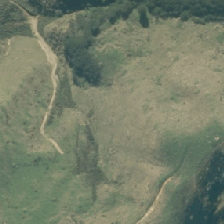
Land cover: manuka_kanuka